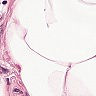
Metastatic tissue present: no